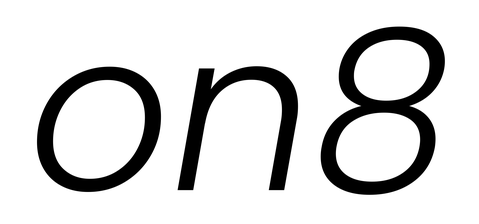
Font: Poppins-LightItalic